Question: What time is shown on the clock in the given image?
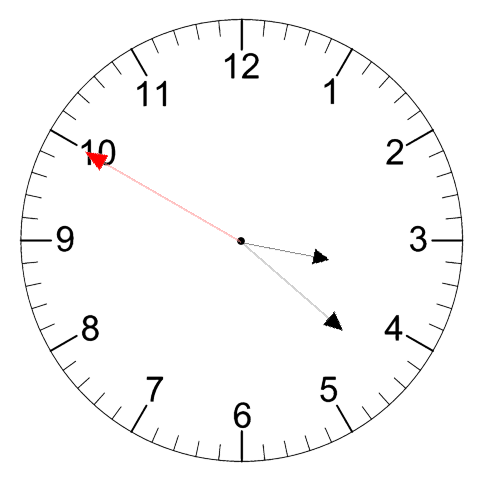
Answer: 03:21:50